Field crop: tomato
Growth stage: 1
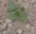
Species: solanum